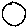
Label: moon